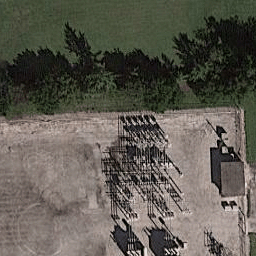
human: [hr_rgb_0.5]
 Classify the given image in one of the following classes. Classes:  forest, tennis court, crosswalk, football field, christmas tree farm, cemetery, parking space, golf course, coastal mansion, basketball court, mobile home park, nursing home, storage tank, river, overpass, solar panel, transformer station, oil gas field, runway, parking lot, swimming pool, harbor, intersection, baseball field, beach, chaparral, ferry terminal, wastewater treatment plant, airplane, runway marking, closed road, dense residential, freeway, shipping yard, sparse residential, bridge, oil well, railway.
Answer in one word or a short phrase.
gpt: transformer station